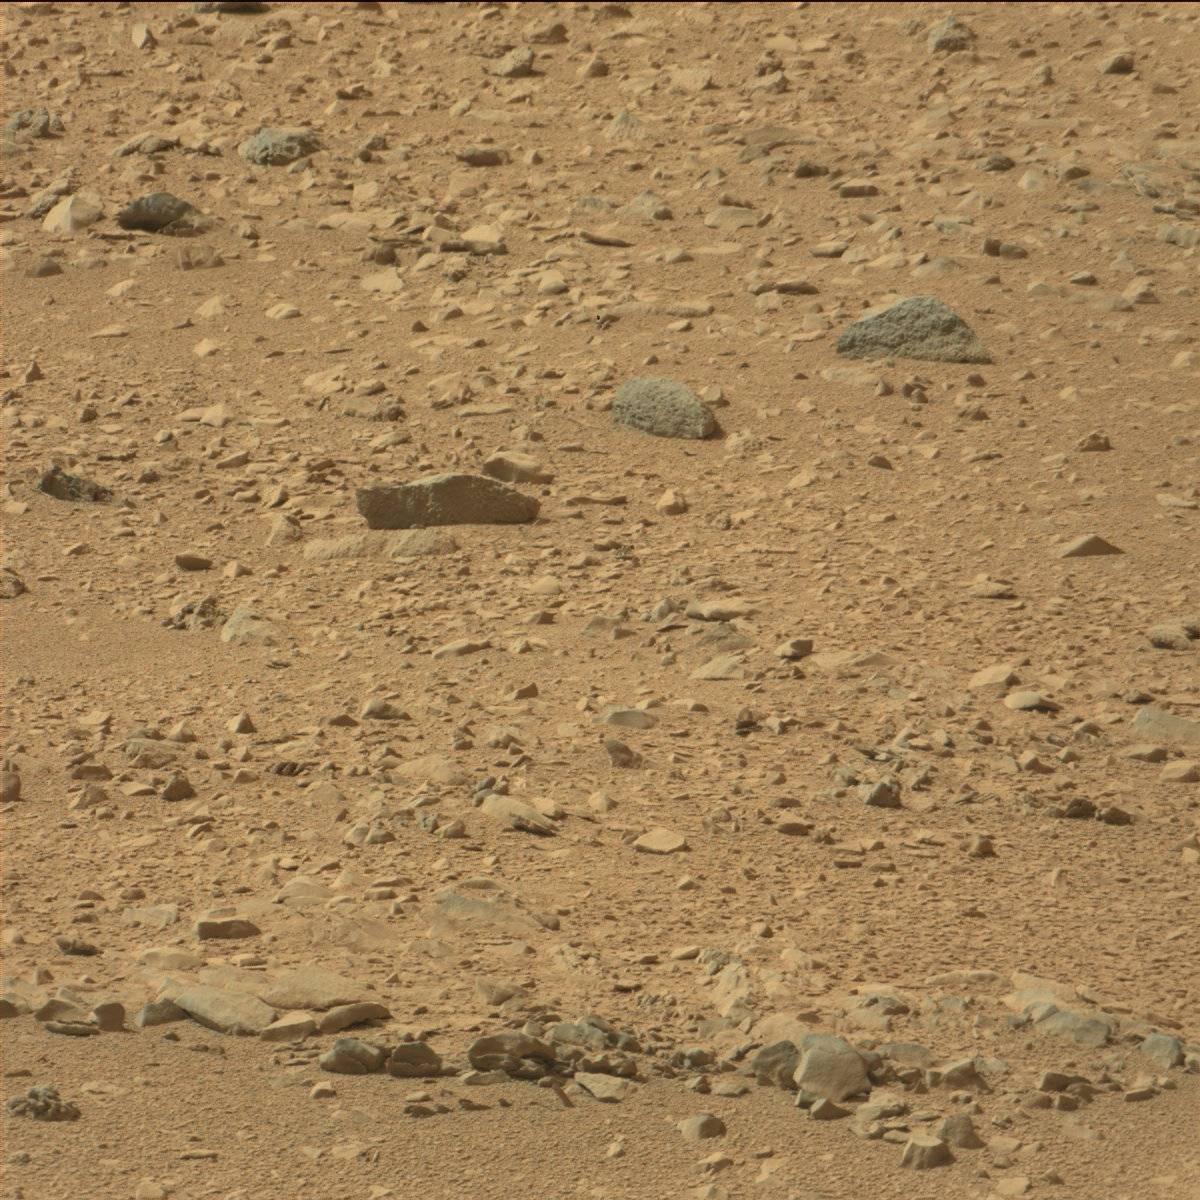
Terrain classes present: Bedrock, Rock, Sand / Soil